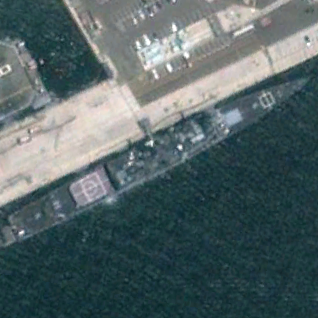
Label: cruiser